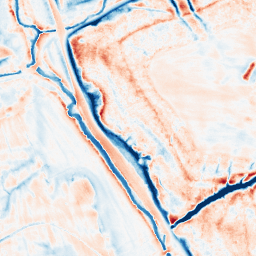
Category: classical
Decomposition family: gaussian
Decomposition parameters: sigma: 5
Upsampling method: bspline
Upsampling parameters: scale: 2
Upsampling scale: 2